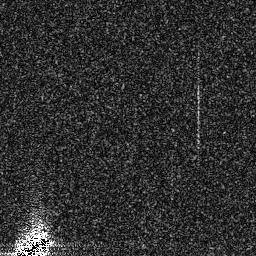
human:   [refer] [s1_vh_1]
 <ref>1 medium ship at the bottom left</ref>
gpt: <box>[[5, 91, 19, 99, 0]]</box>